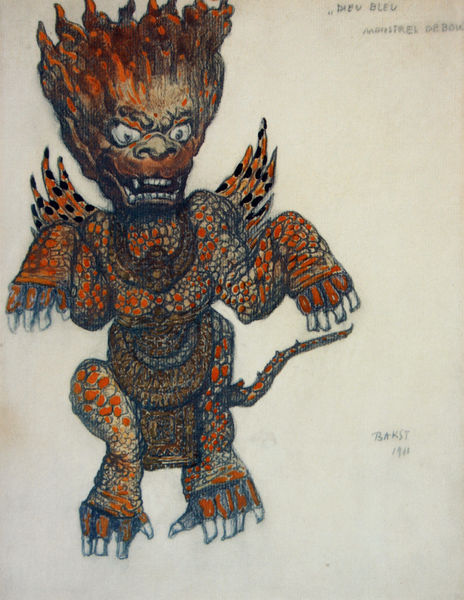
Titel: Kostümentwurf für ein Monster im Ballett "Le Dieu Bleu"
Künstler: Léon Bakst
Institution: Sammlung von Ekaterina und Vladimir Semenikhin
Schlagwörter: flügel, braun, nase, schwarz, skizze, rot, malerei, augen, böse, schuppen, schwanz, schrift, kette, pfoten, text, krallen, zähne, teufel, nüstern, fabelwesen, ungeheuer, drache, tatze, fauchen, bakst, dieu bleu, geist abschreckung totem mexiko